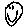
Label: smiley face